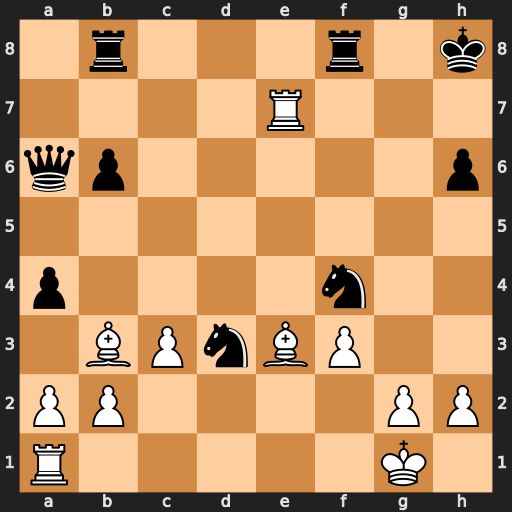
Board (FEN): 1r3r1k/4R3/qp5p/8/p4n2/1BPnBP2/PP4PP/R5K1
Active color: w
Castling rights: -
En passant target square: -
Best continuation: Bd4+ Ne5 Bxe5+ Rf6 Bxf6#